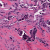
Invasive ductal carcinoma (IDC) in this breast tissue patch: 1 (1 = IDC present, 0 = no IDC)